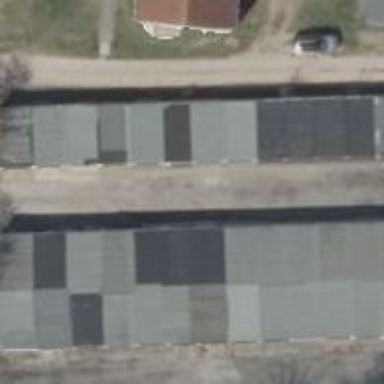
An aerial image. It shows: Flat grey-roofed building used as garages.